Question: I have built a system where a user logs in and saves an avatar via CKEditor/KCFinder via textarea. It works as I want it to work. Images are saved in a folder and the path to them on a database. The problem comes when I try to display the images in a table. I keep on getting double html tags and I can't really find a way to escape them so that I get just what I need to display the images.
'''
<?php
require_once "../scripts/conector.php";
if (!$_GET['pid']) {
$pageid = '1';
} else {
$pageid = preg_replace('/[^0-9]/', "", $_GET['pid']); // filter everything but numbers for security
}
$sqlCommand = "SELECT id, linklabel FROM pages WHERE showing='1' ORDER BY id ASC";
$query = mysqli_query($myConnection, $sqlCommand) or die('Error: ' . mysqli_error($myConnection));
$listadeavatars = '';
while ($row = mysqli_fetch_array($query)) {
$pid = $row["id"];
$avatar = "<img src='" . $row["linklabel"] . "' height='160' width='160'/>";
$listadeavatars .= '<tr>
<td>' . $avatar . '</td>
<td>' . $pid . '</td>
</tr>';
}
mysqli_free_result($query);
?>
'''
And here is the HTML output when I inspect the HTML:
'''
<img width="160" height="160" src="<img alt="" src="/nysida/admin/kcfinder/upload/images/avatar/avatar.jpg" style="height:160px; width:160px" />">
'''
How can I get rid of the double HTML in order to display the images?
If I use simply '$avatar = $row["linklabel"];', then the result will be the one shown below:

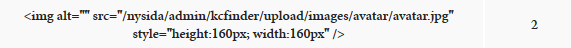
Answer: Seems like '$row["linklabel"]' already contains the whole '' tag, just change
'''
$avatar = "<img src='" . $row["linklabel"] . "' height='160' width='160'/>";
'''
into
'''
$avatar = $row["linklabel"];
'''
If you're seeing the actual tag in your webpage, you need to also decode the image tag using 'html_entity_decode()', like so:
'''
$avatar = html_entity_decode($row["linklabel"]);
'''